Question: i have a treegrid and 2 plugin like
'''
plugins: [
{
Ext.create('Ext.grid.plugin.CellEditing', {
clicksToEdit: 1
})
},
{
ptype: 'treefilter',
allowParentFolders: true
}
]
'''
If i use one of them that will working well but if i using both i will get error like

How to fix this error thanks.
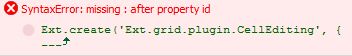
Answer: You are enclosing your 'Ext.create' in braces '{}'. Remove those and you should be fine:
'''
plugins: [
Ext.create('Ext.grid.plugin.CellEditing', {
clicksToEdit: 1
}),
{
ptype: 'treefilter',
allowParentFolders: true
}
]
'''